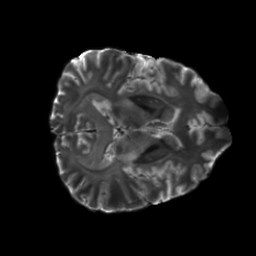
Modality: T2w
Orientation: axial
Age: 30
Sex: male
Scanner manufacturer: siemens
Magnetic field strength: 6.98 T
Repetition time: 7.776 s
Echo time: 0.076 s